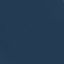
Label: SeaLake